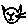
Label: cat